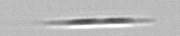
Label: pennate_Pseudo-nitzschia